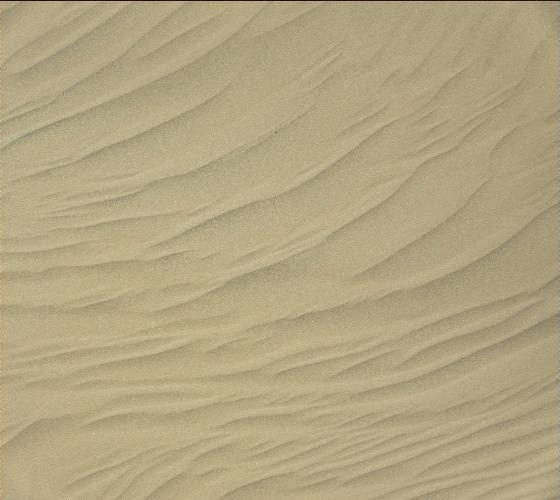
Terrain classes present: Gravel / Sand / Soil